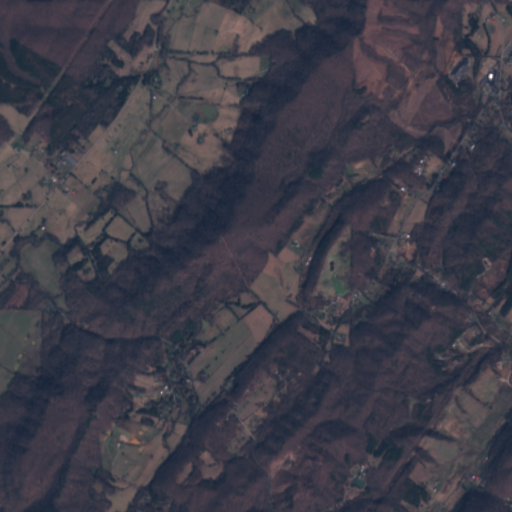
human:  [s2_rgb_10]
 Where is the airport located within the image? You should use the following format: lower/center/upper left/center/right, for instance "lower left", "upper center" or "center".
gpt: There is no airport in the image.